Interaction volume radius: 5 \u00c5
Interaction volume height: 10 \u00c5
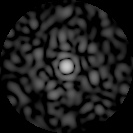
Disorder parameter: 0.835